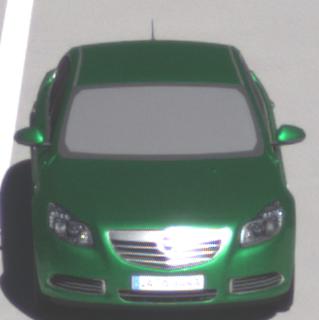
Make: Opel
Model: Insignia 1.6
Detailed model: Insignia (A) Notch Back
Model produced from: 2008/11
Model produced until: 2008/12
Doors: 4
Color: green
Road condition: wet road
Daytime: morning or afternoon
Contrast: high contrast